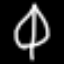
Label: leaf